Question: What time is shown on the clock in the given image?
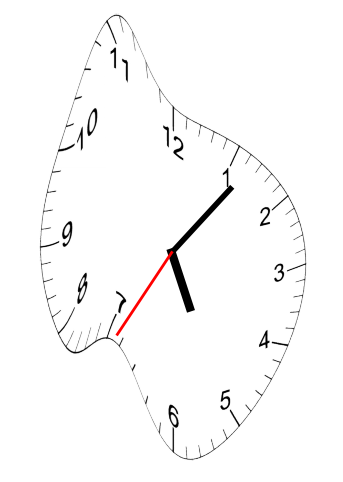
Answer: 05:06:35